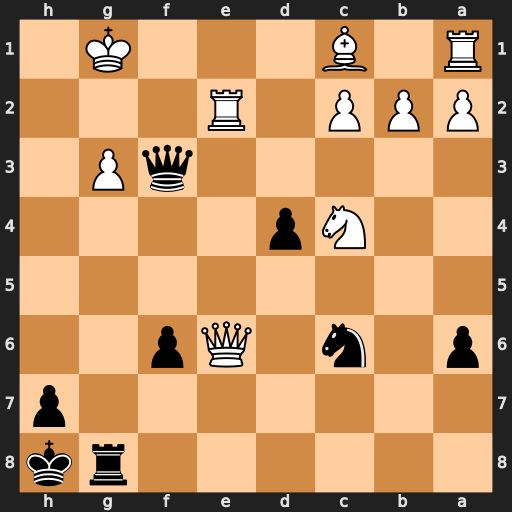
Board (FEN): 6rk/7p/p1n1Qp2/8/2Np4/5qP1/PPP1R3/R1B3K1
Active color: b
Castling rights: -
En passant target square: -
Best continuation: Qxg3+ Kf1 Qg1#